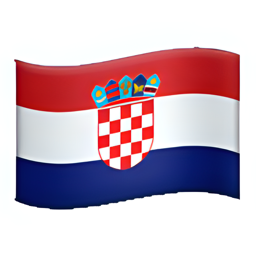
Name: flag for croatia
Emoji: 🇭🇷
Group: Flags
Sub-group: country-flag